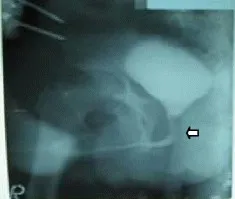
Retrograde cystourethrogram:
arrow shows site of anastomosis.
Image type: radiology (x_ray)